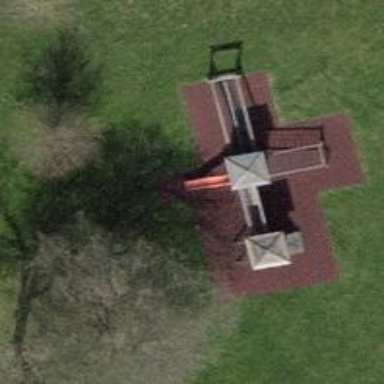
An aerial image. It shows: Playground area for leisure activities on the land.